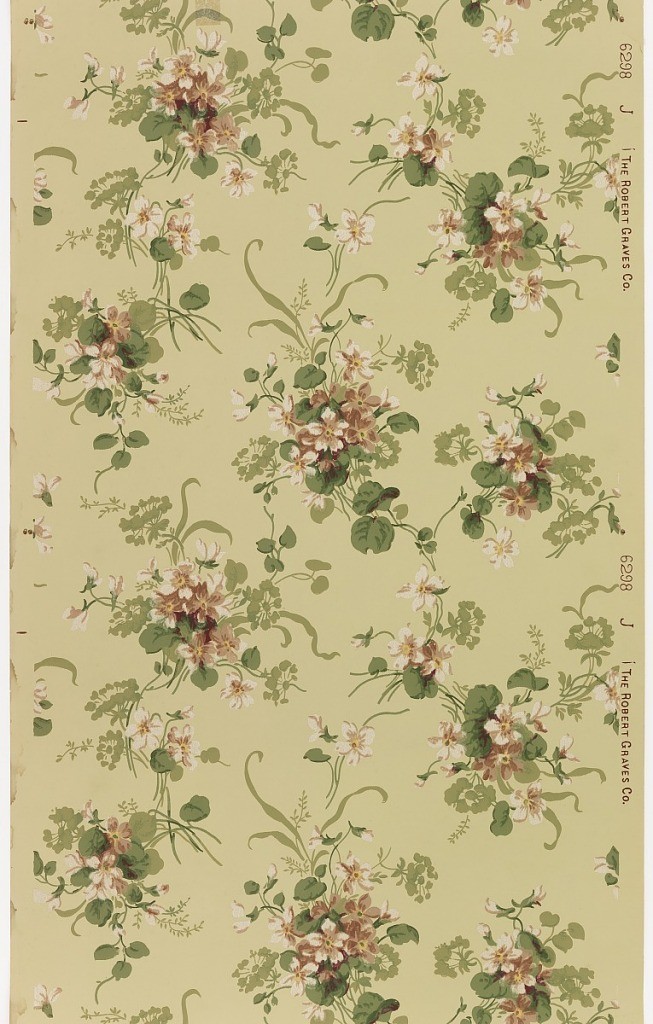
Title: Ceiling paper
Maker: Robert Graves Co., New York, New York
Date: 1905–1915
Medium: Machine-printed paper, liquid mica
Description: Floral bouquets of mixed flowers and foliage. Bouquets are non-directional. Printed in colors on yellow/green ground.